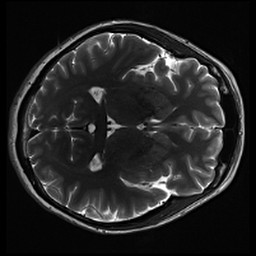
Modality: inplaneT2
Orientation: axial